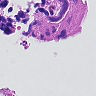
Metastatic tissue present: yes